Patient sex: M
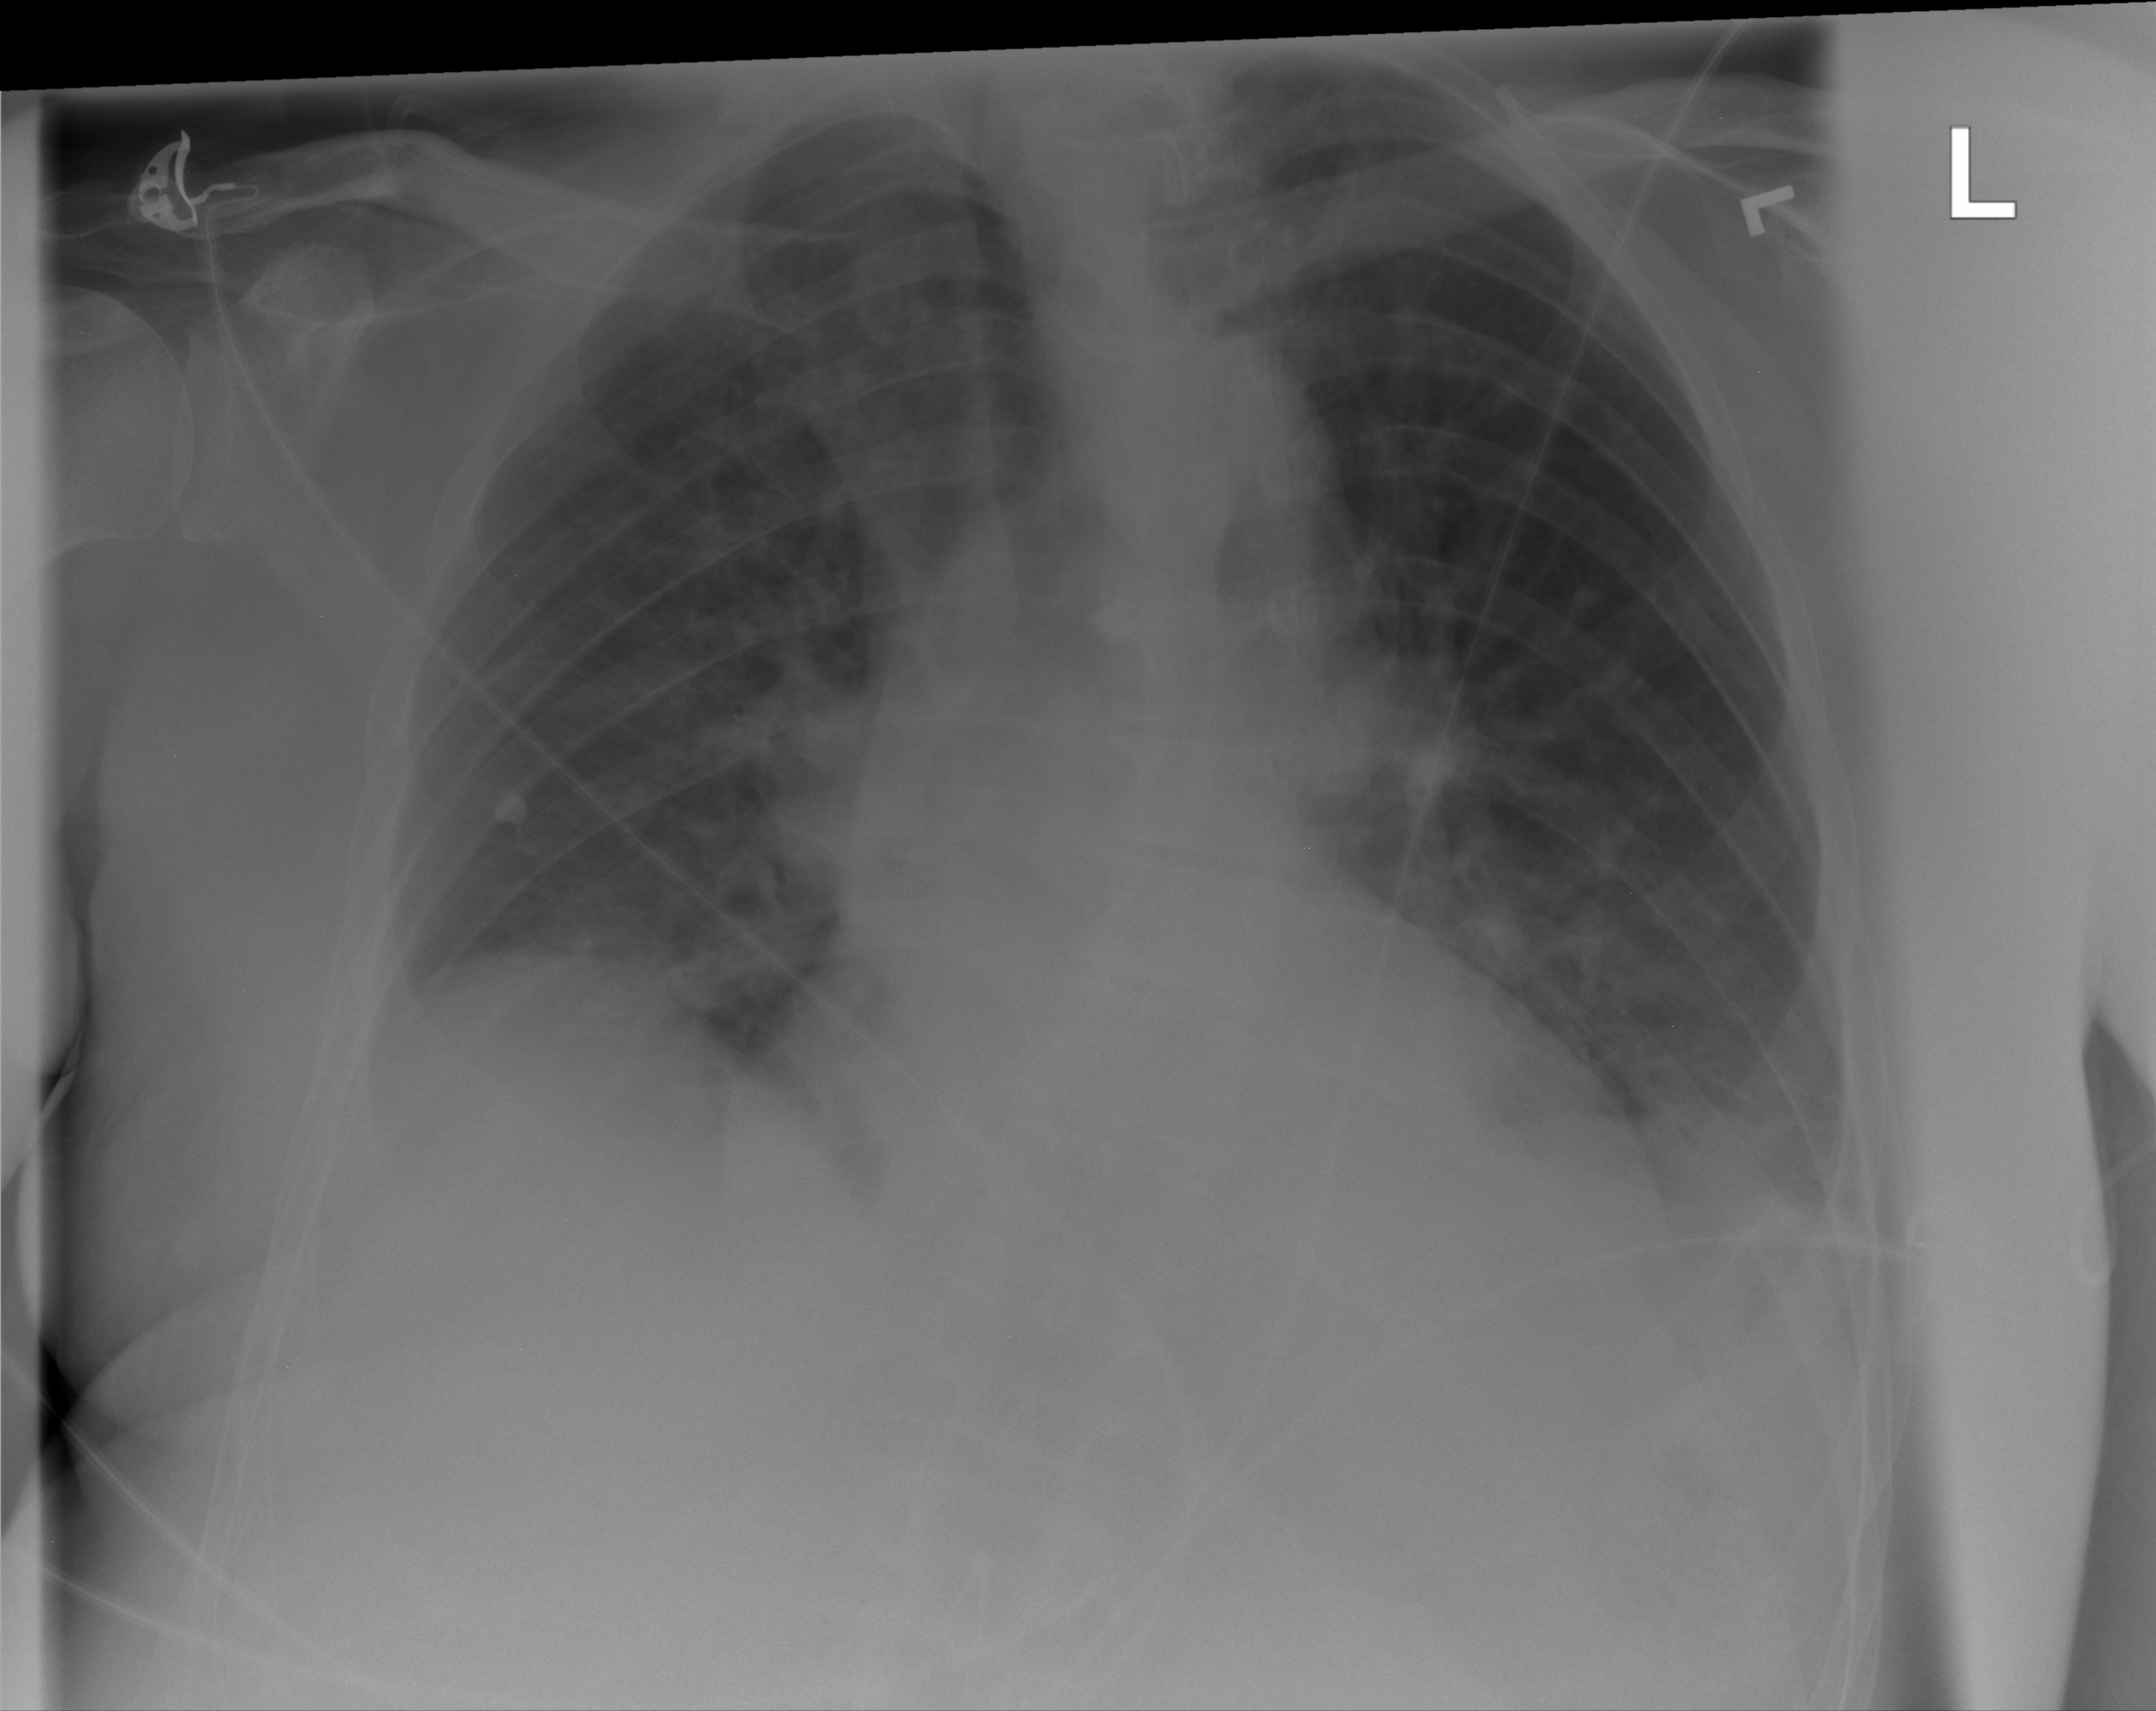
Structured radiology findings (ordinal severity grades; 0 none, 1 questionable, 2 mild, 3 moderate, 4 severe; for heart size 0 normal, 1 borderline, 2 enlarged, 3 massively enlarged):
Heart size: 2
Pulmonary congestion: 2
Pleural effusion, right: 0
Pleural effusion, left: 2
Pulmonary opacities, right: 2
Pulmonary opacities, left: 2
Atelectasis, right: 0
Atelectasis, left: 0